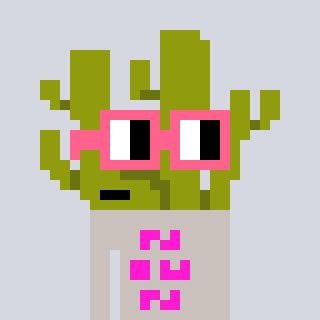
a pixel art character with square pink glasses, a cactus-shaped head and a foggrey-colored body on a cool background